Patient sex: M
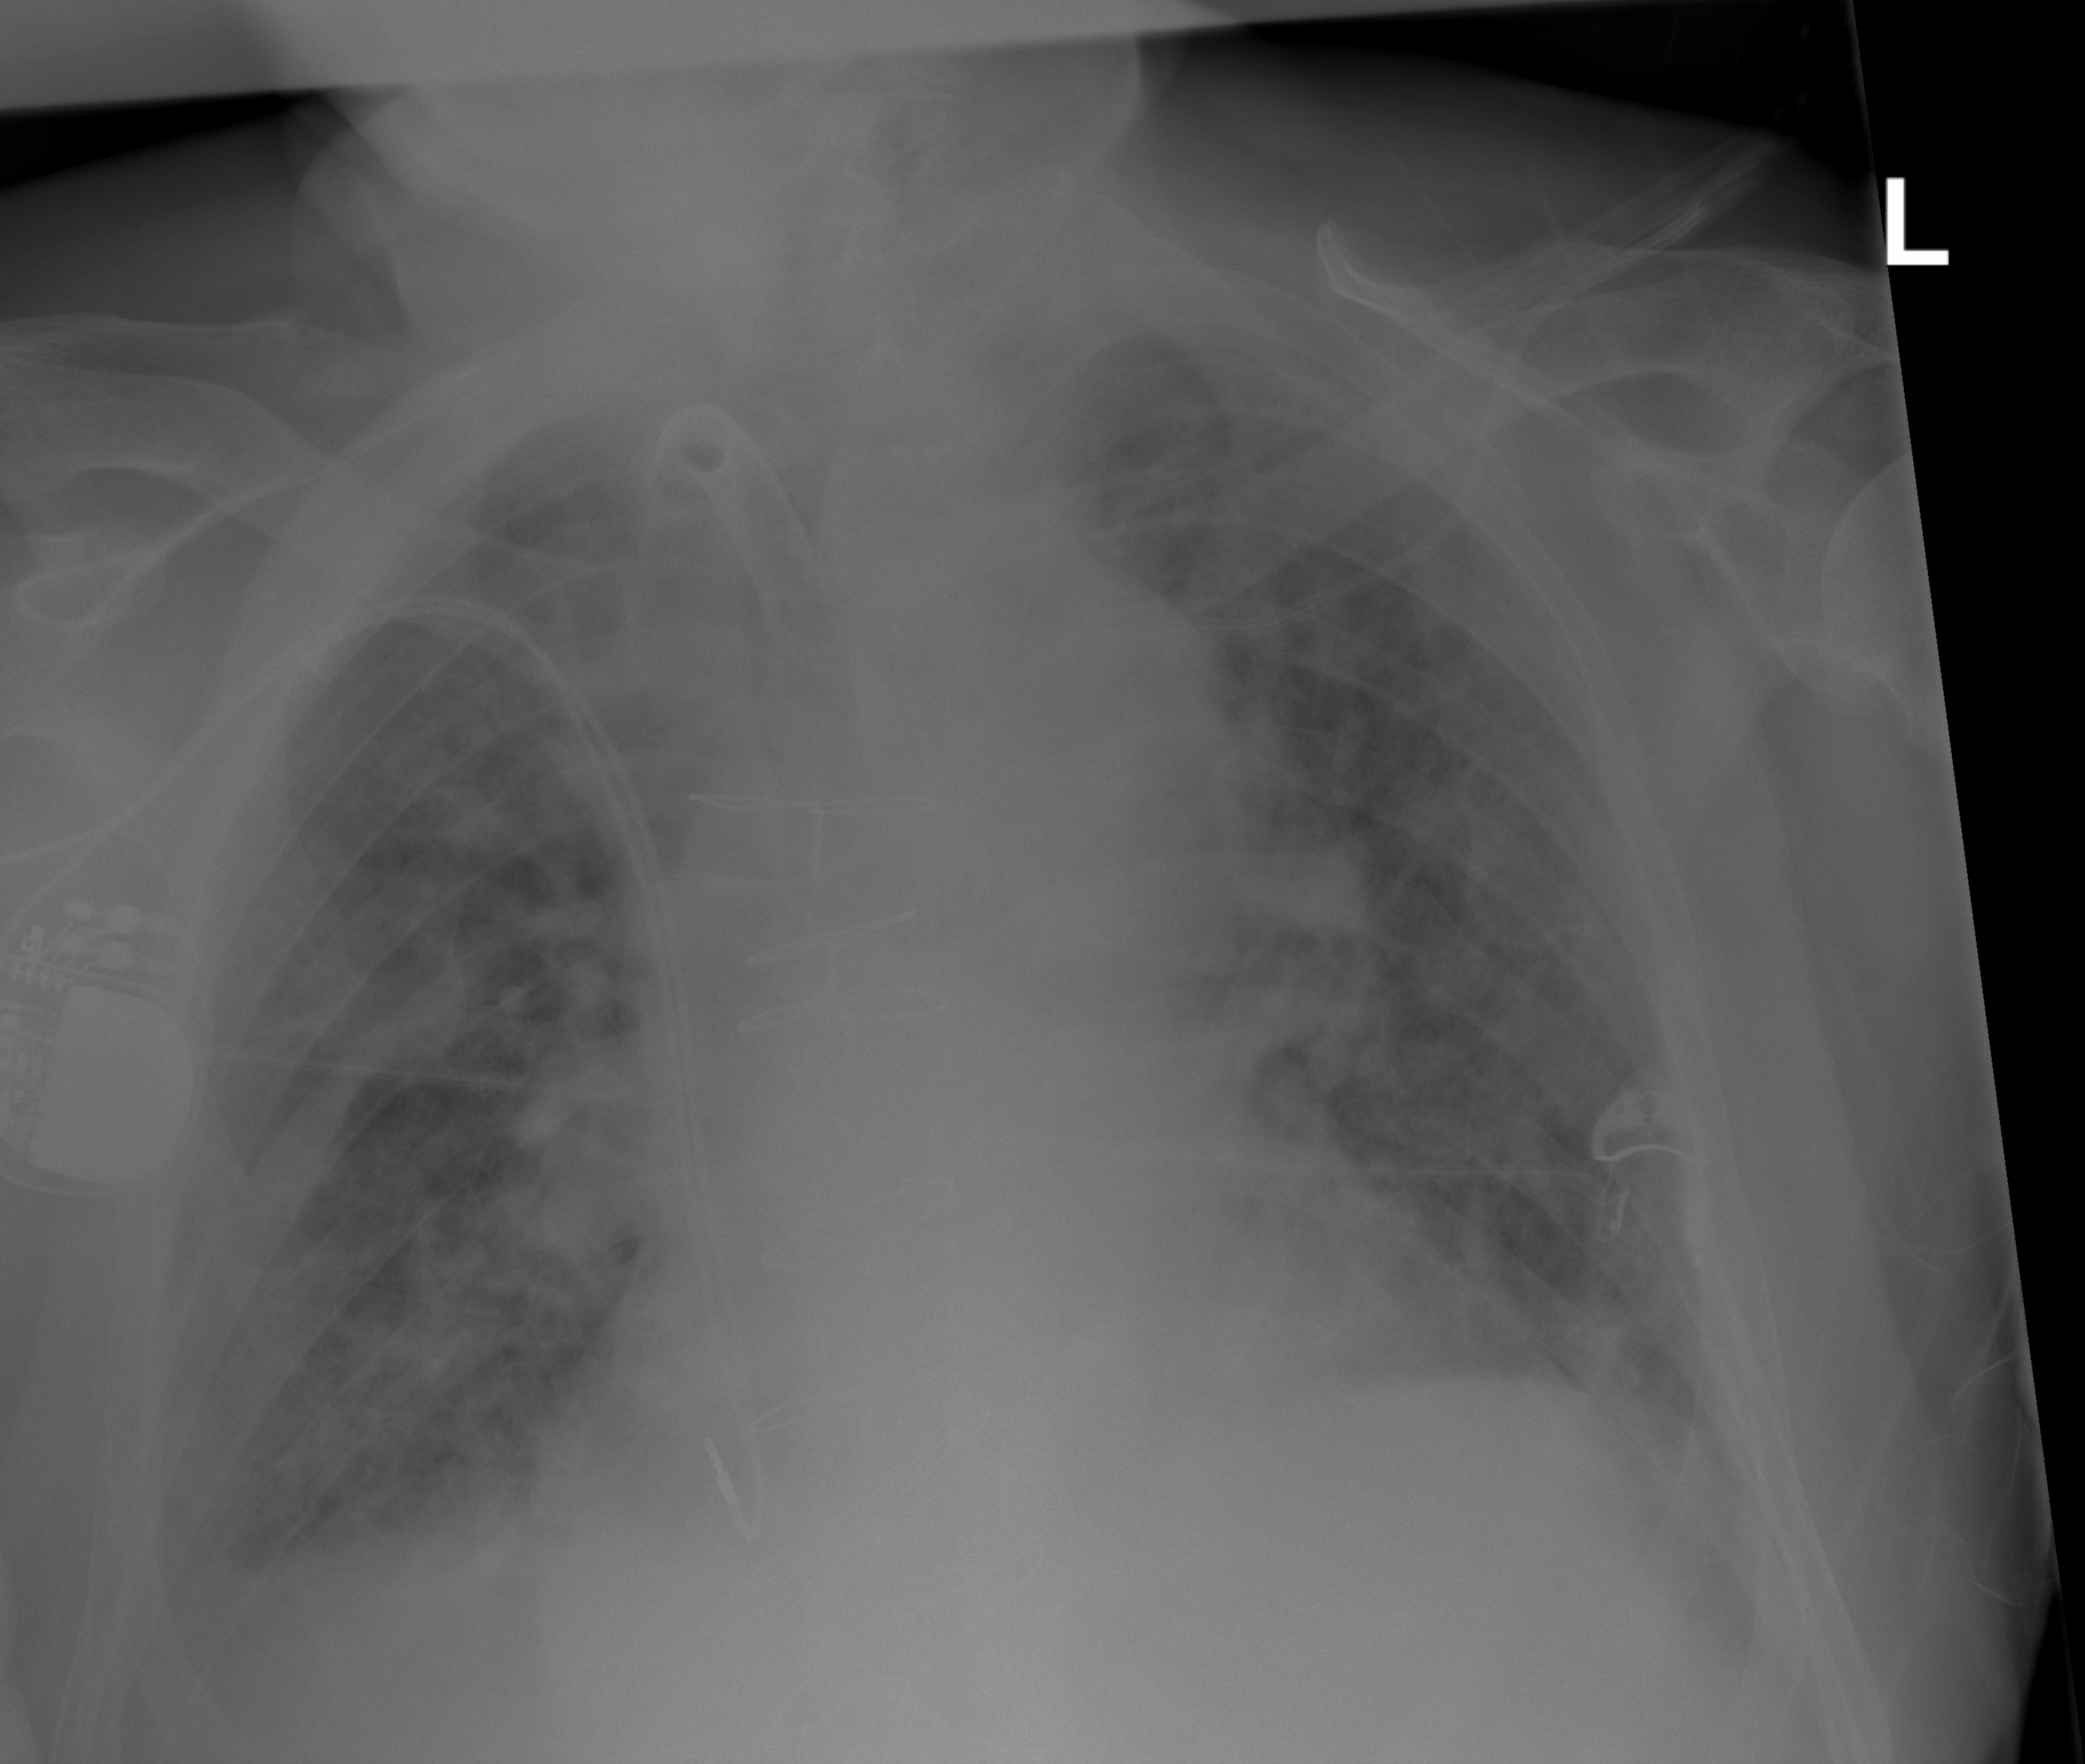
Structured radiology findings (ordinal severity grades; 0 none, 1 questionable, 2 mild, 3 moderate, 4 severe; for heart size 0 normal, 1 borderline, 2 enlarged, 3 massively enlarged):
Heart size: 2
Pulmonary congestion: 3
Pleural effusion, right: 2
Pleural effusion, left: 2
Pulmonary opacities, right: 3
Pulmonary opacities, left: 3
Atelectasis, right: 2
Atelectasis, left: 2